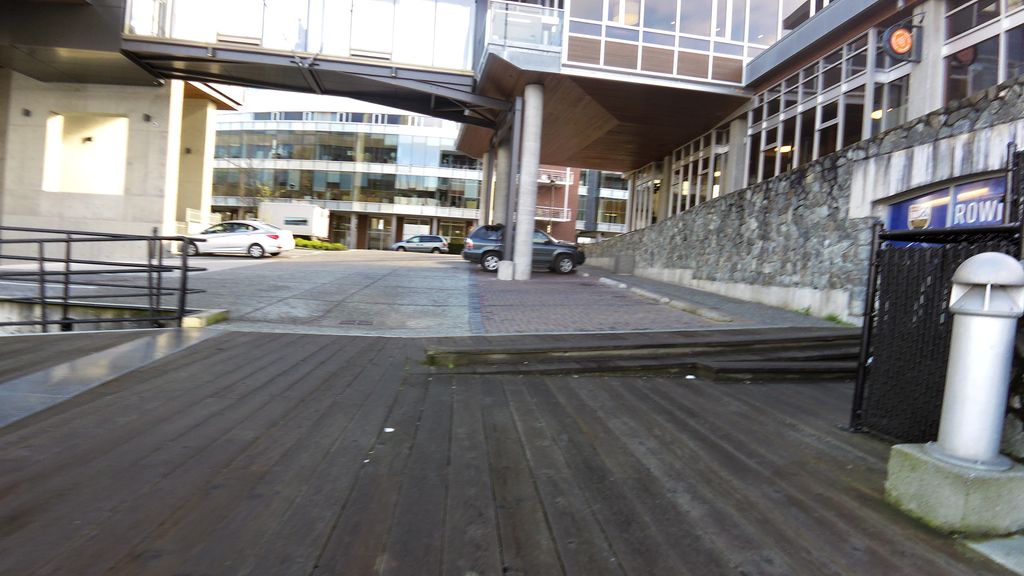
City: victoria